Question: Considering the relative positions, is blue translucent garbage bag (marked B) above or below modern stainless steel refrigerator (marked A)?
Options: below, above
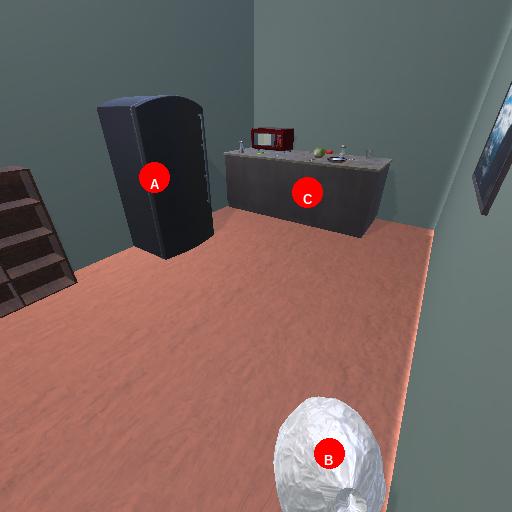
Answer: below